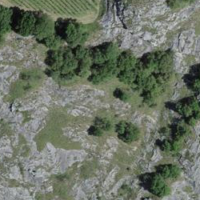
EUNIS habitat code: 48
Species observed at this site:
Ptyonoprogne rupestris